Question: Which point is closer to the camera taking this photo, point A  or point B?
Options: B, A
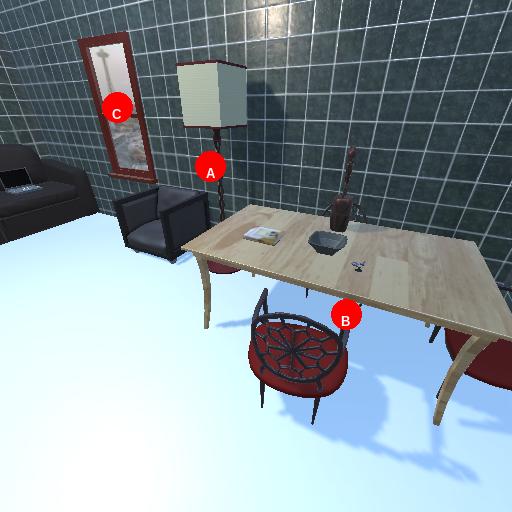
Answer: B